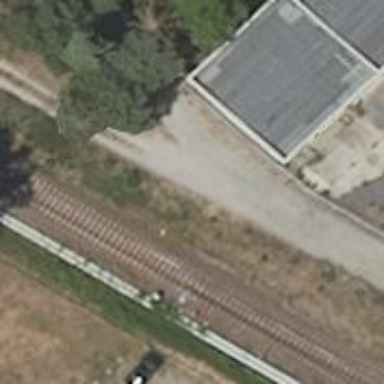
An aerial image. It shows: Track road with grade3 tracktype.